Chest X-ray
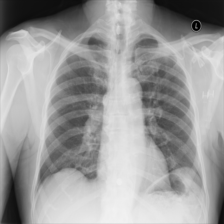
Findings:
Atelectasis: negative
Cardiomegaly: negative
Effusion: negative
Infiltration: negative
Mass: negative
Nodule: negative
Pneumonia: negative
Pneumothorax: negative
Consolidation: negative
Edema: negative
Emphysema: negative
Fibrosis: negative
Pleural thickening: negative
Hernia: negative